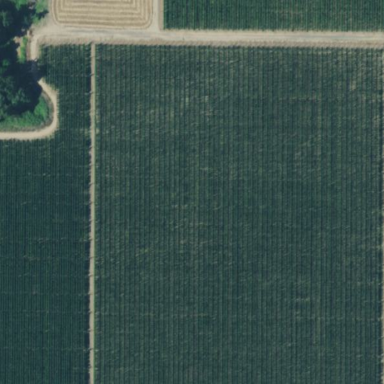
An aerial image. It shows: Orchard.